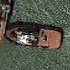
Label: Towing_vessel